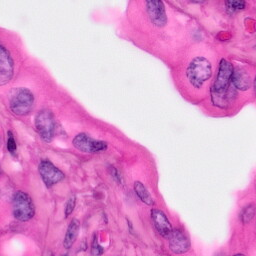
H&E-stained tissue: Pancreatic